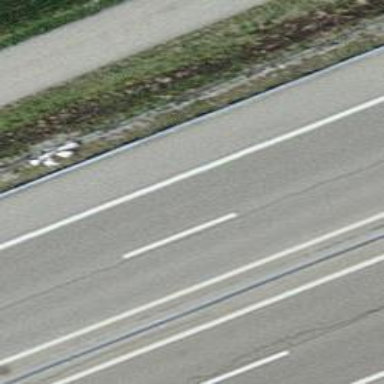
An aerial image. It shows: View of motorway.